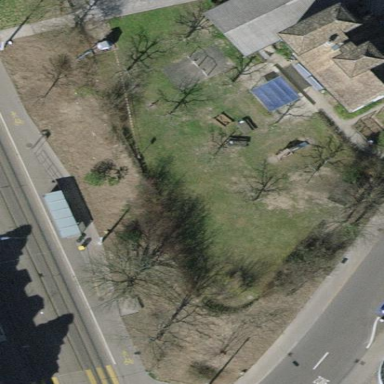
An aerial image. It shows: Playground area for leisure land.